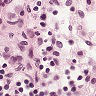
Metastatic tissue present: no